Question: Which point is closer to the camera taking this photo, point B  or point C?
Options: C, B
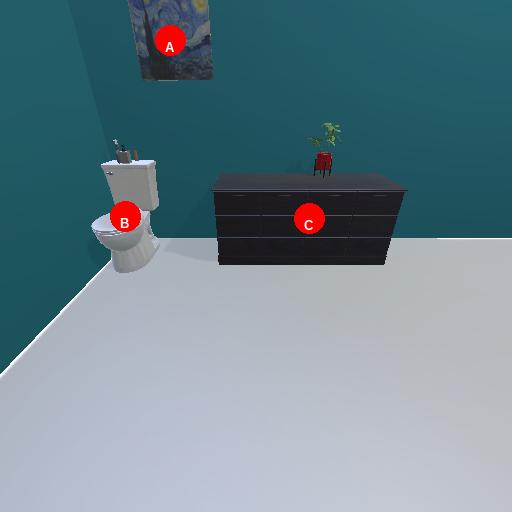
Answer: C